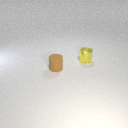
small yellow metal cylinder behind small brown rubber cylinder